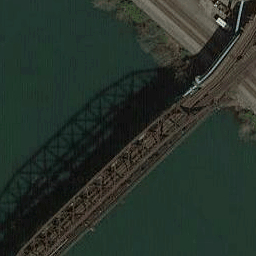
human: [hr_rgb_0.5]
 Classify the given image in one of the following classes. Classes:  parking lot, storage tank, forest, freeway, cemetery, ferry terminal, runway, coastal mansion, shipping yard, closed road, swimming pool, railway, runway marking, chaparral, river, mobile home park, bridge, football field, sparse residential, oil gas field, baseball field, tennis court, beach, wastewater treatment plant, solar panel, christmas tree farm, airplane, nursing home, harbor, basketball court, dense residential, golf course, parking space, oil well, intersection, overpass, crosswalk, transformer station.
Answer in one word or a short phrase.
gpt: bridge